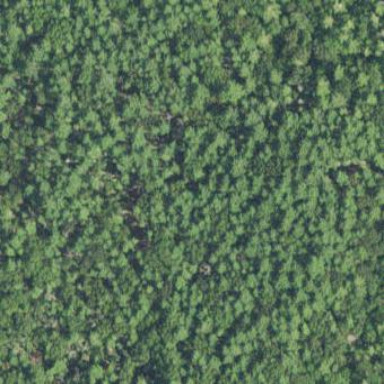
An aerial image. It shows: Woodland consisting mainly of needle-leaved trees.